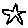
Label: star